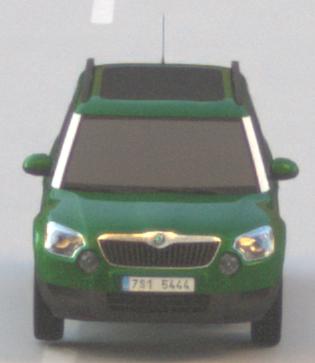
Make: Skoda
Model: Yeti 1.2 TSI
Detailed model: Yeti
Model produced from: 2009/11
Model produced until: 2011/10
Doors: 5
Color: green
Road condition: dry road
Daytime: sunrise or sunset
Contrast: medium contrast